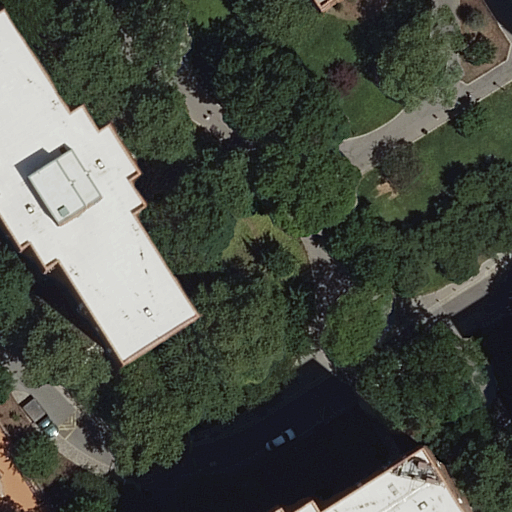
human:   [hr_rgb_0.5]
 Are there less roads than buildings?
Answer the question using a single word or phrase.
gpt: no

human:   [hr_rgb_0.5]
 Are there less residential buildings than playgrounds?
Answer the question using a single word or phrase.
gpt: no

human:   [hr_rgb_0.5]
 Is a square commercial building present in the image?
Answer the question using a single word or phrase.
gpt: no

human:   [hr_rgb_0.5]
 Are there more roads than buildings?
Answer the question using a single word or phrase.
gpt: yes

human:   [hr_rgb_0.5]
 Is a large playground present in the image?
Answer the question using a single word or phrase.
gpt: no

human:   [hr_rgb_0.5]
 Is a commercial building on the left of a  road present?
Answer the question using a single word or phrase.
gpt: no

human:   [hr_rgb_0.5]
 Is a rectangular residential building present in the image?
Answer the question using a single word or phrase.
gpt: no

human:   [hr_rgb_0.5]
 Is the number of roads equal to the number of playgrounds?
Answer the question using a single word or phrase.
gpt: no

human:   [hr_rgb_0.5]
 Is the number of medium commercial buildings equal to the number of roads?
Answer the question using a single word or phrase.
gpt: no

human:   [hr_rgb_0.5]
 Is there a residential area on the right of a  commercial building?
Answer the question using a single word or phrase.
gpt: no

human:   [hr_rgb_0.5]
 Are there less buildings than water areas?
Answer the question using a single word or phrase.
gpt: no

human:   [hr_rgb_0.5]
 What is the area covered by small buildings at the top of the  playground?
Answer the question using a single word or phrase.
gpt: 0m2

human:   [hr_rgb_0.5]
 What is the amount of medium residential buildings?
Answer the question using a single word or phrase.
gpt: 1

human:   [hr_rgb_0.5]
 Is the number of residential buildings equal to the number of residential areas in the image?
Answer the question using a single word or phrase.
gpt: no

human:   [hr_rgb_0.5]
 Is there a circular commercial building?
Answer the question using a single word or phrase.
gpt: no

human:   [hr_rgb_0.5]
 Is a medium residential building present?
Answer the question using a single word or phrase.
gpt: yes

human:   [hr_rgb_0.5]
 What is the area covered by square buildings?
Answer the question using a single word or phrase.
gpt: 0m2

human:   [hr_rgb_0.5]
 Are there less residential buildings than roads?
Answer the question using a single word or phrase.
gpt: yes

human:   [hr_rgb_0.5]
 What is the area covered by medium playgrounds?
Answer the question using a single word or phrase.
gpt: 119m2

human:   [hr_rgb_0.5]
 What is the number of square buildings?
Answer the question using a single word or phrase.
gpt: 0

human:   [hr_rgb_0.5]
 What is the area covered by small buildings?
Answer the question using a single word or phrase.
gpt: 0m2

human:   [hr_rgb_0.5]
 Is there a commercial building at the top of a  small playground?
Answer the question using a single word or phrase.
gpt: no

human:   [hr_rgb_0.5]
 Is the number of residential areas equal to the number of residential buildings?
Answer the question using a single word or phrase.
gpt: no

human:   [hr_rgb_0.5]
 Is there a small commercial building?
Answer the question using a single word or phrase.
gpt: no

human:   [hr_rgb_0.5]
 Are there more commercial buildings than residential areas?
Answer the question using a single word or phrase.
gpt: no

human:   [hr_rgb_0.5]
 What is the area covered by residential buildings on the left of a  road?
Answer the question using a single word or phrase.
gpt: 3129m2

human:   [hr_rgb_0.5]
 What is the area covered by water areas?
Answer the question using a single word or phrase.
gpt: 0m2

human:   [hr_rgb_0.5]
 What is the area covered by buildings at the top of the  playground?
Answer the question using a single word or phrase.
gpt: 1733m2

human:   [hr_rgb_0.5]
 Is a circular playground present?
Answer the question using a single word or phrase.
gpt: no

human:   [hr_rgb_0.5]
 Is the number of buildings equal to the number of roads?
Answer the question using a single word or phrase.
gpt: no

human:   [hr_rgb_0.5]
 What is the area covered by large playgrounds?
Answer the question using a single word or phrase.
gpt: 0m2

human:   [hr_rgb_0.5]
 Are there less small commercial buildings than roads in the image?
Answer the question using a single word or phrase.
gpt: yes

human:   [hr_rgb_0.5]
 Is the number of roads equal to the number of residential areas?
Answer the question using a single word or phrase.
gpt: no

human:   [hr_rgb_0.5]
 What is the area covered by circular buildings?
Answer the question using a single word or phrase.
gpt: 0m2

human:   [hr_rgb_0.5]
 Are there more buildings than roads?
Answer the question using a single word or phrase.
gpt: no

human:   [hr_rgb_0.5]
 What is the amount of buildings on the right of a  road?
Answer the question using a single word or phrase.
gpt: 0

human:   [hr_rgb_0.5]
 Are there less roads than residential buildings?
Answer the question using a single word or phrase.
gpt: no